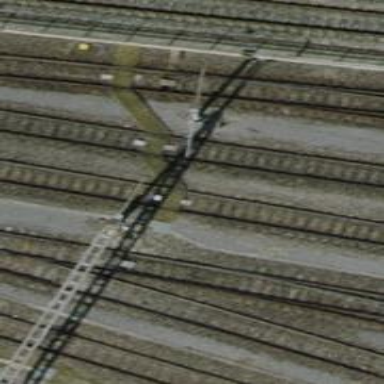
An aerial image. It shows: Uncontrolled railway crossing.